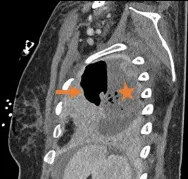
Chest computed tomography performed 17 days after hospitalization. Axial enhanced computed tomography images in lung windows at the apex.
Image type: radiology (ct)